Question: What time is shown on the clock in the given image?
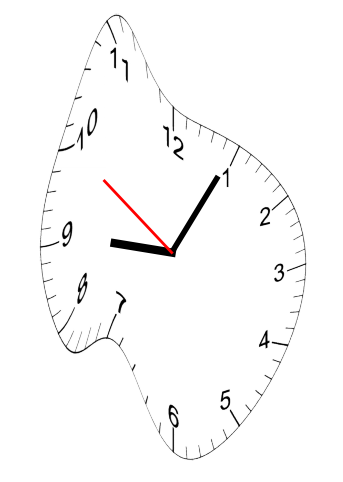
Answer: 09:04:50